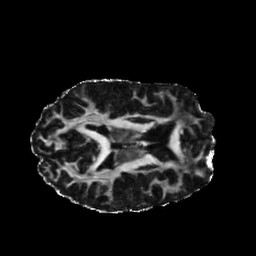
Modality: FA
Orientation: axial
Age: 23
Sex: female
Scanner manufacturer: siemens
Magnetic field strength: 6.98 T
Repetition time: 7.776 s
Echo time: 0.076 s